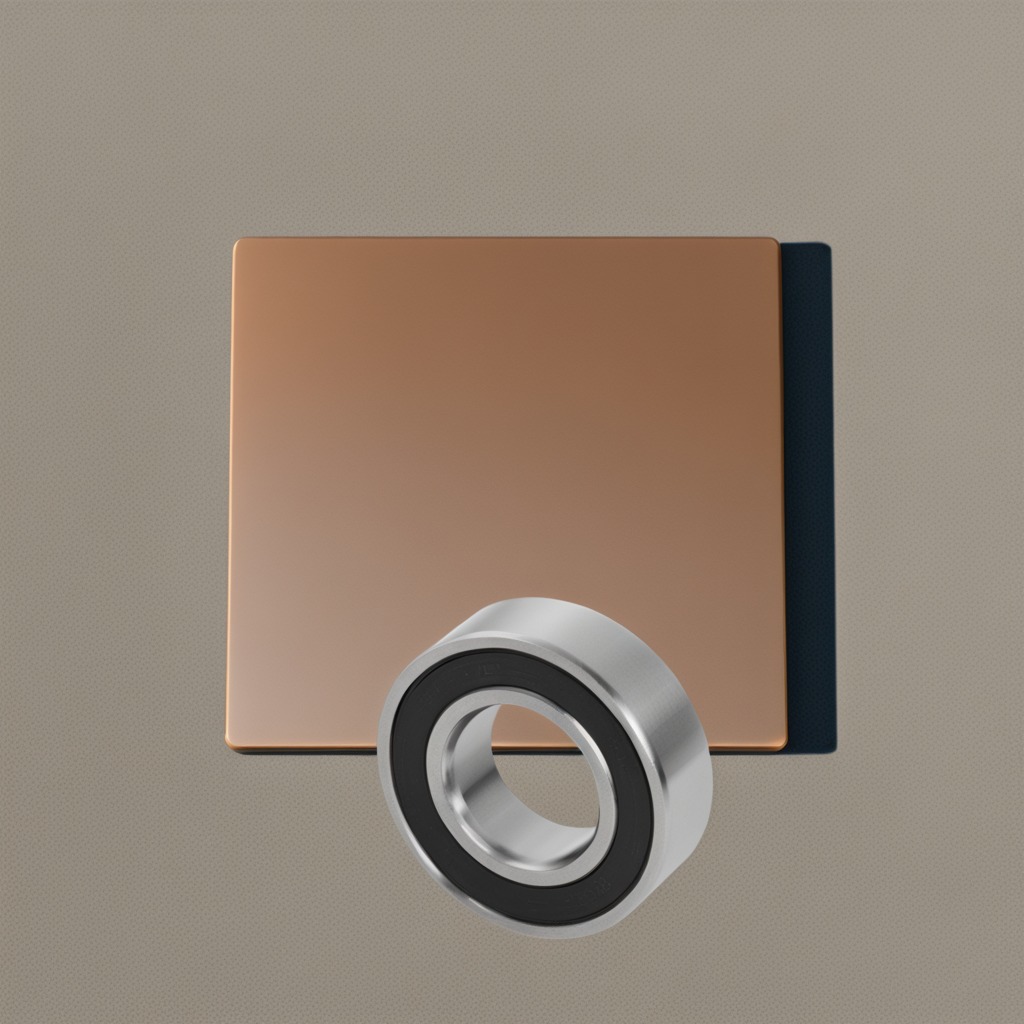
A metal ball bearing is lying on the table.